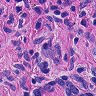
Metastatic tissue present: yes